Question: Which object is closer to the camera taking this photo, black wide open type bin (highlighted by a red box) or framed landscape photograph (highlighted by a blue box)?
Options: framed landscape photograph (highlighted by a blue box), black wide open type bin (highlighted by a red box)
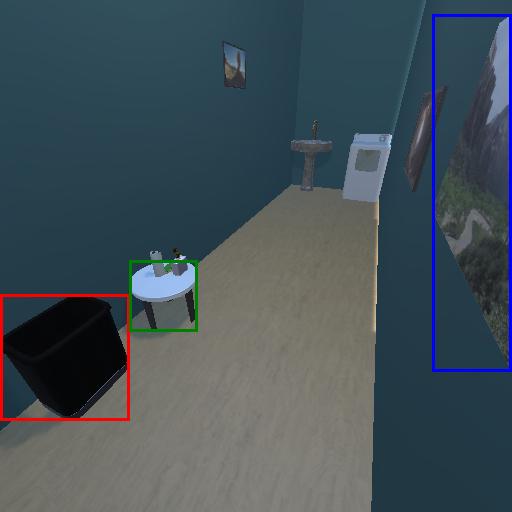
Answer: framed landscape photograph (highlighted by a blue box)